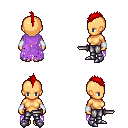
a pixel art fantasy rpg character, female body template, human, tanned skin, maroon tattered cape, metal pants, red mohawk hairstyle, white cloth bracers, metal boots, dagger, four views (front, back, left, right), 2x2 character sprite sheet, small pixel art, hard edges, no anti-aliasing